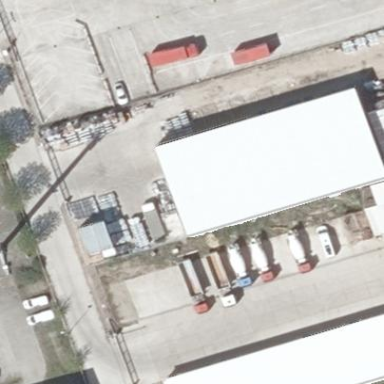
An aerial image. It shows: Industrial building.